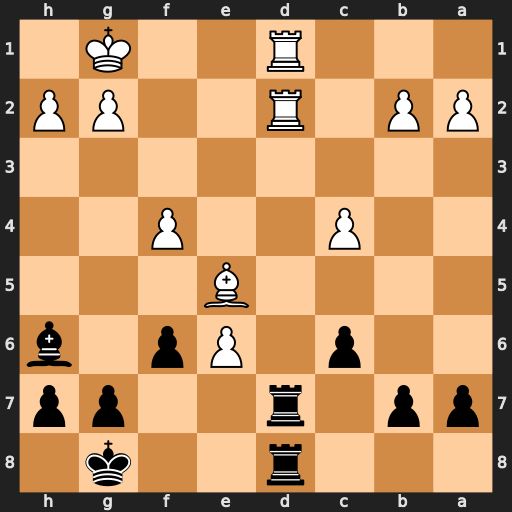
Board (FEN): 3r2k1/pp1r2pp/2p1Pp1b/4B3/2P2P2/8/PP1R2PP/3R2K1
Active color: b
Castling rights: -
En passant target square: -
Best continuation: Rxd2 Rxd2 Rxd2